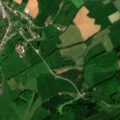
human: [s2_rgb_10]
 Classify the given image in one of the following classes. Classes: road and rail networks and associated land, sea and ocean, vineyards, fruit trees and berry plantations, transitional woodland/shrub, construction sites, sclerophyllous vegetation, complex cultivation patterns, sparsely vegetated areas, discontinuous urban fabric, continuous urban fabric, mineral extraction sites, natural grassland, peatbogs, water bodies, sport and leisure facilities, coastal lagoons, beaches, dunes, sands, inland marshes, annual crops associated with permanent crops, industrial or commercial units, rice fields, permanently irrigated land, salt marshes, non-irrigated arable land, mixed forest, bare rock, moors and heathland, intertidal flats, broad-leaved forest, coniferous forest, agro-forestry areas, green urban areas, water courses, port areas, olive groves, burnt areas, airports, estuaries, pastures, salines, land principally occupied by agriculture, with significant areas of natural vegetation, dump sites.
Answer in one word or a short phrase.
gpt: discontinuous urban fabric, pastures, complex cultivation patterns, land principally occupied by agriculture, with significant areas of natural vegetation, mixed forest